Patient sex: M
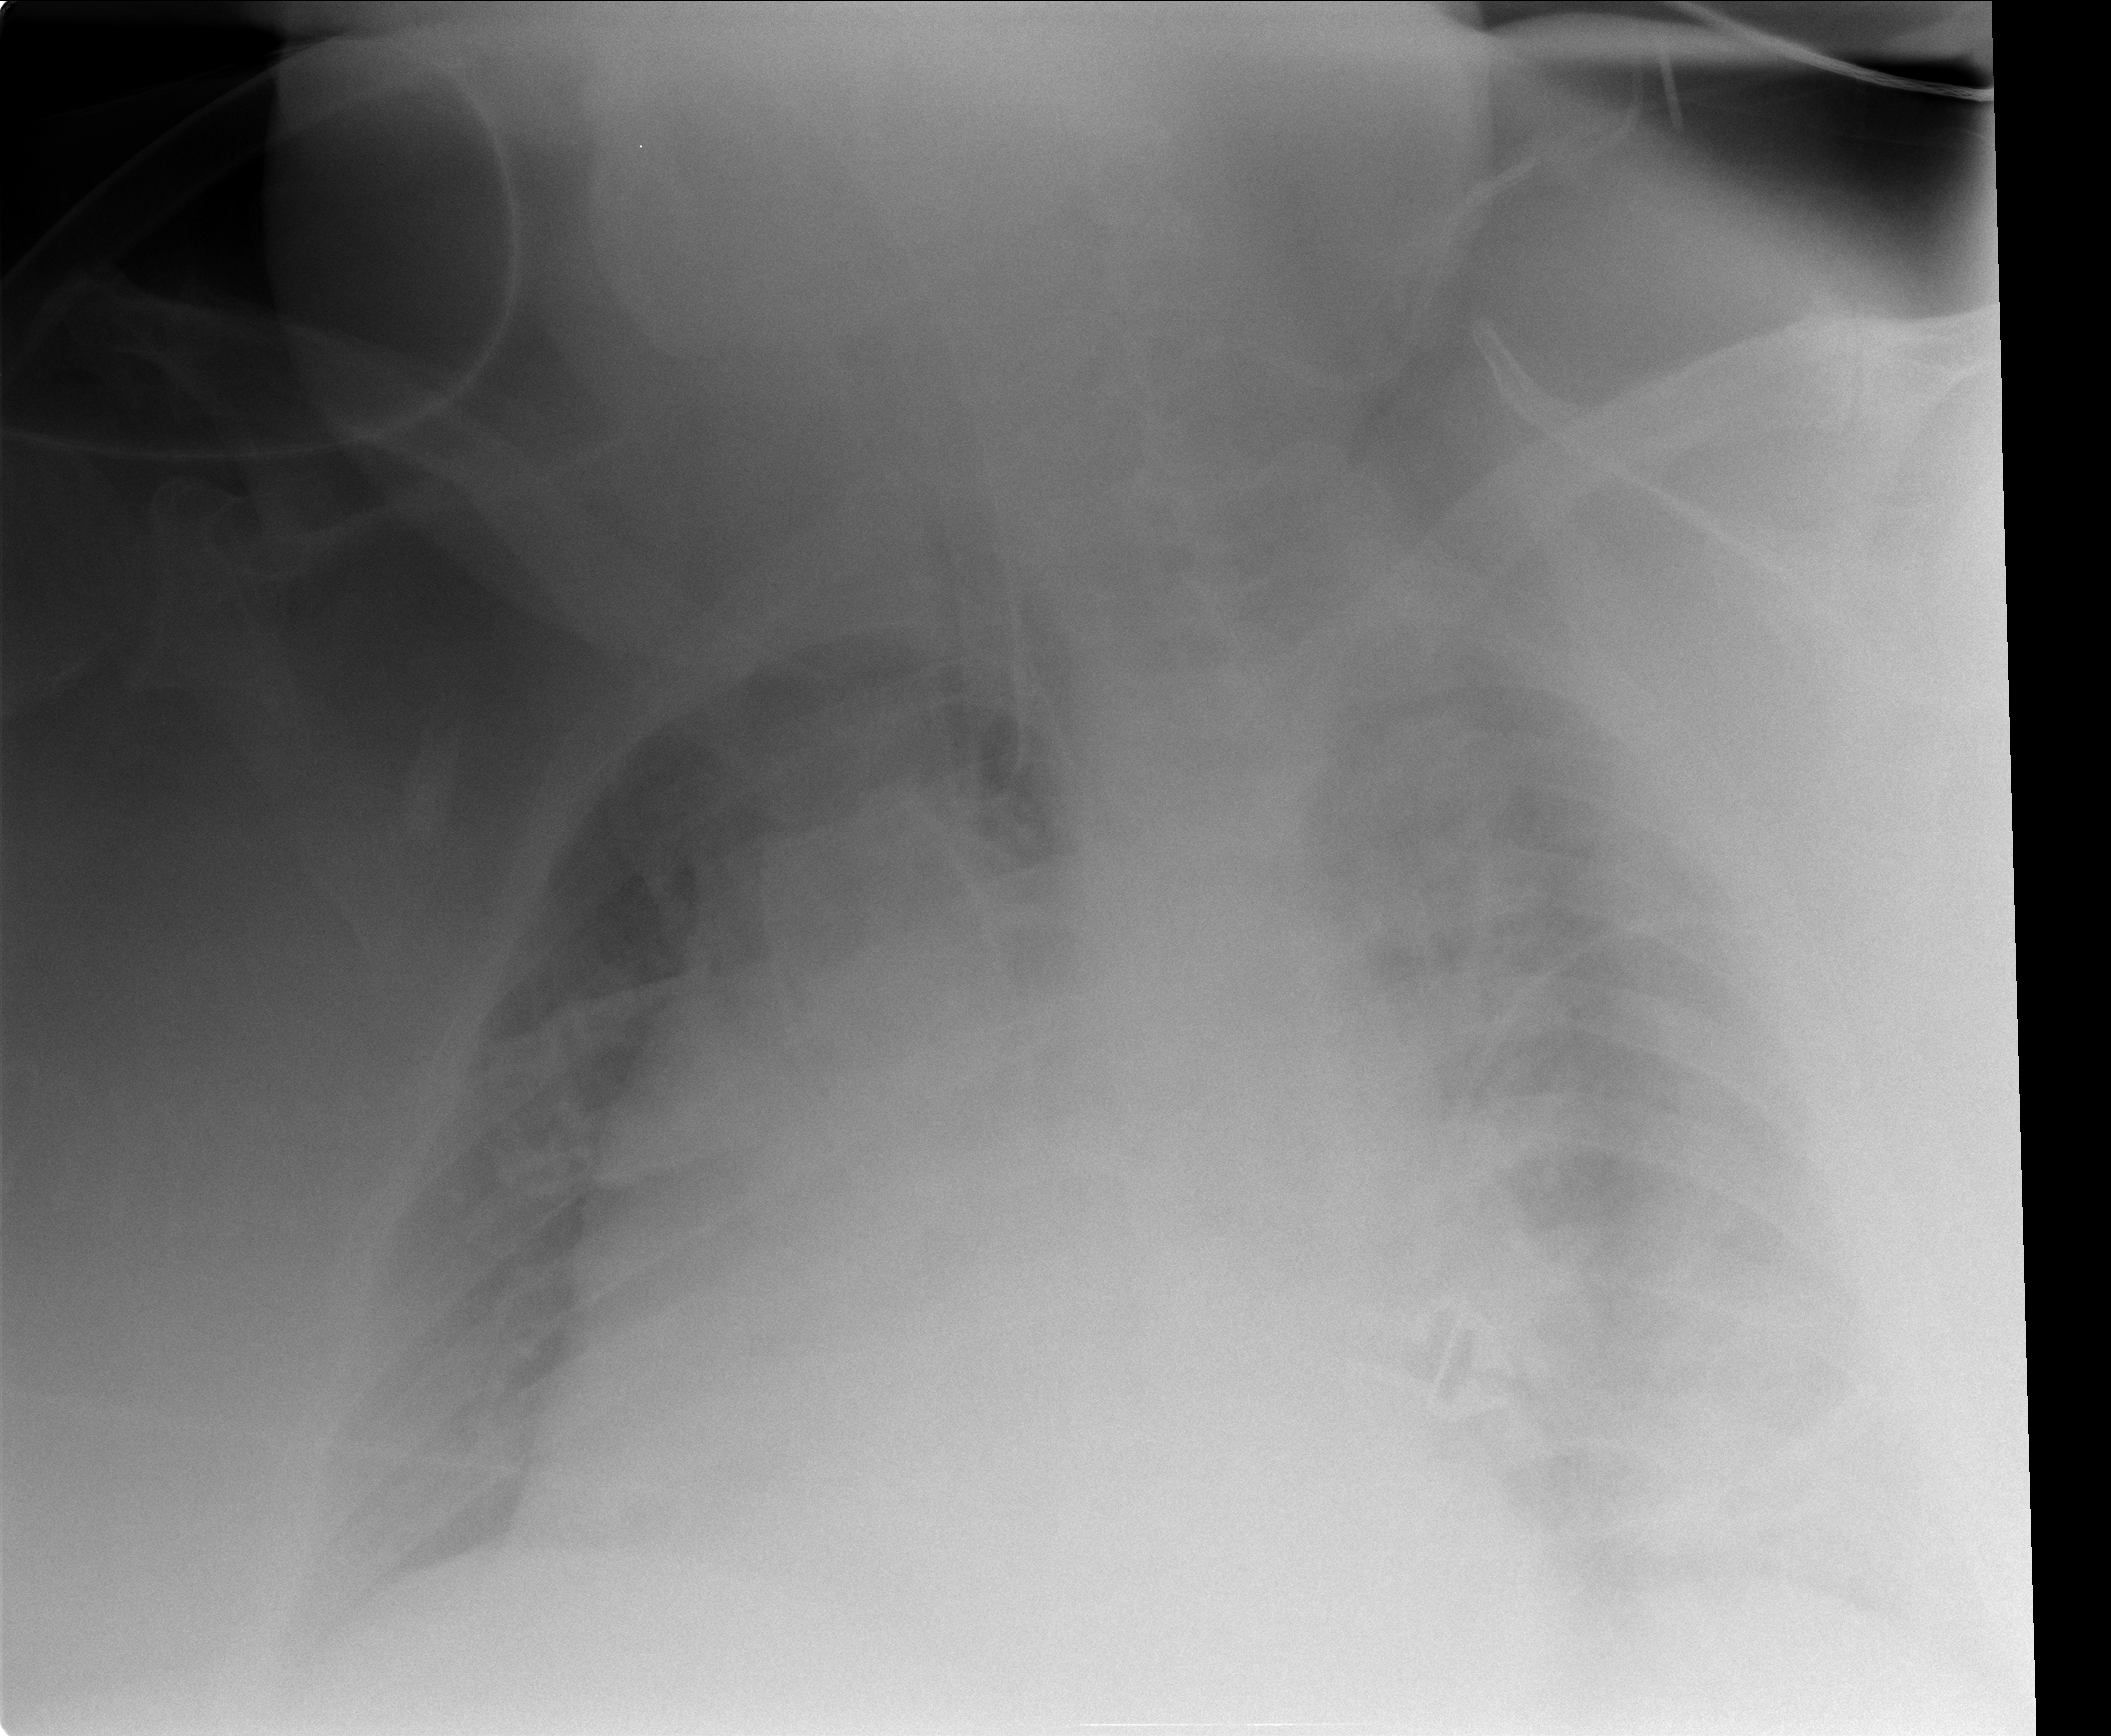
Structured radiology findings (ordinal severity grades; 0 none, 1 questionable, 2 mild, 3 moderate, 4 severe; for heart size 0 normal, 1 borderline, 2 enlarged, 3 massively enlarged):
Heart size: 0
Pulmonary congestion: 0
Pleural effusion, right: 0
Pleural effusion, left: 3
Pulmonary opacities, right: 0
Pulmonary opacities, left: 0
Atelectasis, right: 0
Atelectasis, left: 3